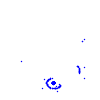
Particle: kaon